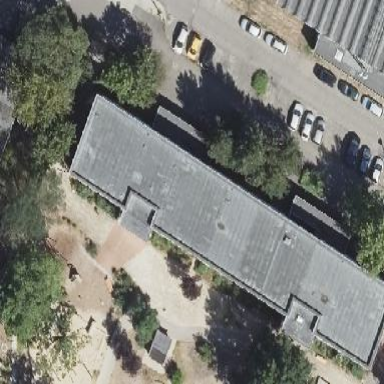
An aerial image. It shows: White building with black tar roof.